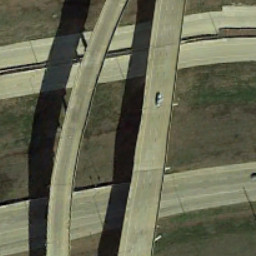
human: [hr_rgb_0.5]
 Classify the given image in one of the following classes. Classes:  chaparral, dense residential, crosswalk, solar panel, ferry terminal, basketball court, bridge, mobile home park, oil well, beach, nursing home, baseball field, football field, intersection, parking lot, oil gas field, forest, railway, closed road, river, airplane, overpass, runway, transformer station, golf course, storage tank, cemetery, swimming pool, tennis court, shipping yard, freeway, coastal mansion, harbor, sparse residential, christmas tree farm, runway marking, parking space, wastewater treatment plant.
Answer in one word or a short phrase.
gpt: overpass